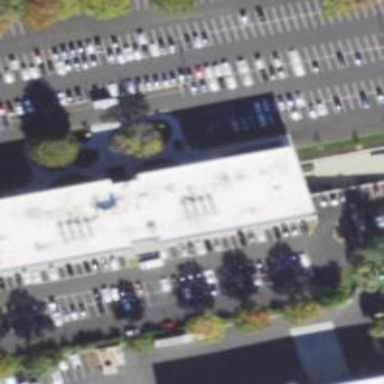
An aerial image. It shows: Commercial building.